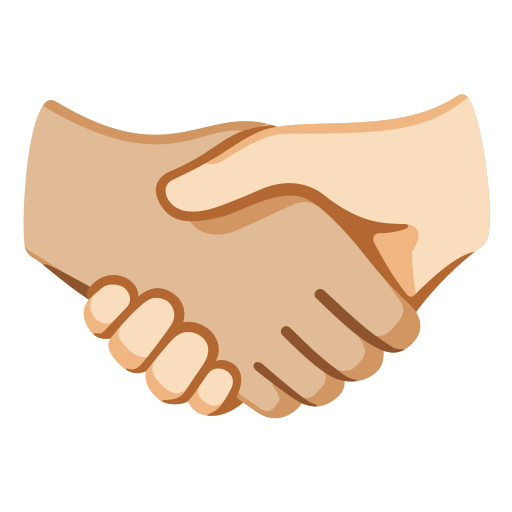
Emoji: 🫱🏼‍🫲🏻